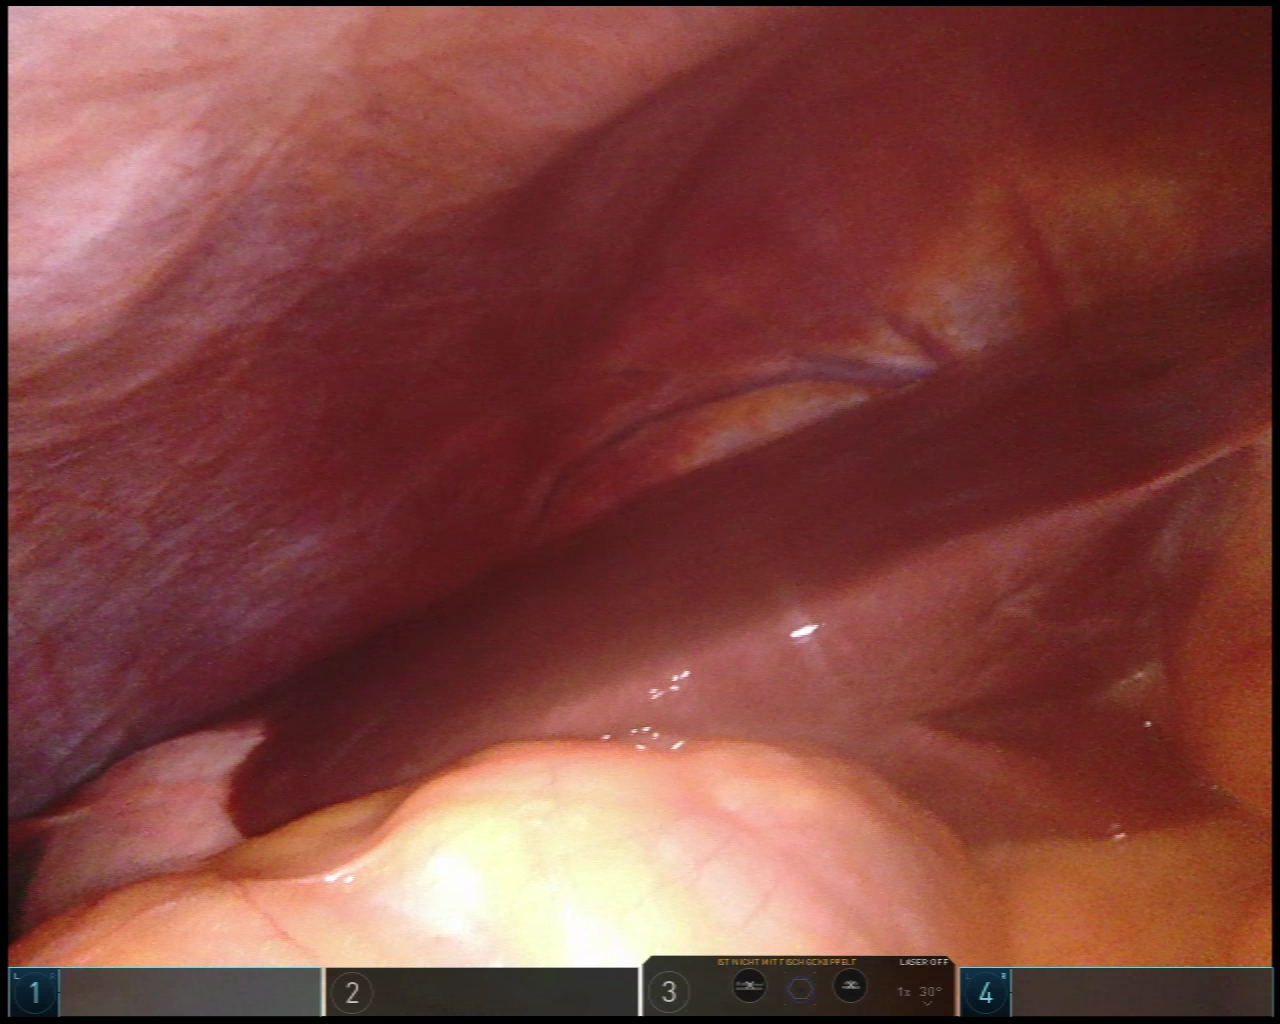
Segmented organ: liver
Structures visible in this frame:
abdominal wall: yes
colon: yes
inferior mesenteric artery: no
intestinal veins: no
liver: yes
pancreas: no
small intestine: no
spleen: no
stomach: no
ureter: no
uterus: no
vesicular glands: no